Field crop: maize
Growth stage: 2
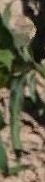
Species: maize